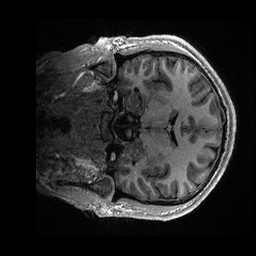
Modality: T1w
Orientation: coronal
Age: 20
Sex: male
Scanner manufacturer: ge
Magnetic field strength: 3 T
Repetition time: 0.006952 s
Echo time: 0.00292 s